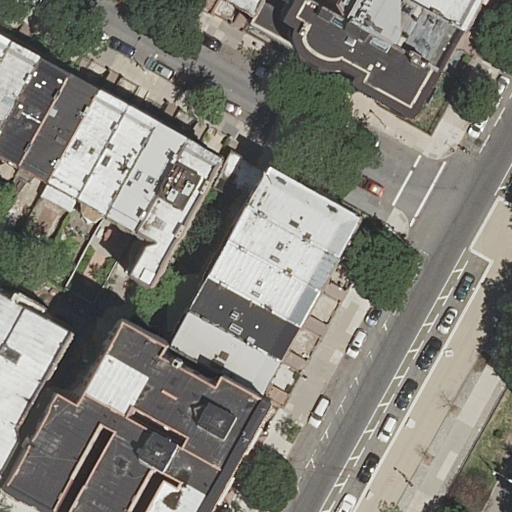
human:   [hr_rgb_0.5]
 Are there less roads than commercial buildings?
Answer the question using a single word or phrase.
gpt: no

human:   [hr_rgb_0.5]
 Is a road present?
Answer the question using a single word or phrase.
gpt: yes

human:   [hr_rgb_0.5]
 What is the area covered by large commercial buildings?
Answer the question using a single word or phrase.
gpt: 0m2

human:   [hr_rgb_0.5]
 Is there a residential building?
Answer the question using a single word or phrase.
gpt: yes

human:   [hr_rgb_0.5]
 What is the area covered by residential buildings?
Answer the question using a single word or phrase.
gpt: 3955m2

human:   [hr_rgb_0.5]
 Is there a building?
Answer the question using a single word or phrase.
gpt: yes

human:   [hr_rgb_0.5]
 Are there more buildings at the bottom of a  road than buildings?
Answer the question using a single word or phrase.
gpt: no

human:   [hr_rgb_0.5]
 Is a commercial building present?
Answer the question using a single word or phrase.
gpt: no

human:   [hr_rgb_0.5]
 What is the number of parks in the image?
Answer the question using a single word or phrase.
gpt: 1

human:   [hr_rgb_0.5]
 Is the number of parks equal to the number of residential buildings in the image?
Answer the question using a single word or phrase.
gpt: no

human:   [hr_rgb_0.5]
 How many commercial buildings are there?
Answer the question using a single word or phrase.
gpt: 0

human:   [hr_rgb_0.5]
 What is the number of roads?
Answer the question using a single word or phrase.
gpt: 4

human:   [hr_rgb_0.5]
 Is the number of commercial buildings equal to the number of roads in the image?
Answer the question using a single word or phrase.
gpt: no

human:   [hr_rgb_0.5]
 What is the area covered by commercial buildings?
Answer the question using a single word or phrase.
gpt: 0m2

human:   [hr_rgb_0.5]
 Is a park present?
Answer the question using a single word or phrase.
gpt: yes

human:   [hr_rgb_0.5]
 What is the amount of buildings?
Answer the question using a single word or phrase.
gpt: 20

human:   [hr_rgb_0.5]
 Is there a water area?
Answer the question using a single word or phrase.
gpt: no

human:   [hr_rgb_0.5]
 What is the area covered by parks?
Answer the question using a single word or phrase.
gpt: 186m2

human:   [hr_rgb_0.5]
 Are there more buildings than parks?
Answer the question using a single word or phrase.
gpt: yes

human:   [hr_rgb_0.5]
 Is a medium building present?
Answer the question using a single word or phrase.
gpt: yes

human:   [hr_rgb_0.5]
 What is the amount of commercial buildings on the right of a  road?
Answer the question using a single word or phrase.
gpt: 0

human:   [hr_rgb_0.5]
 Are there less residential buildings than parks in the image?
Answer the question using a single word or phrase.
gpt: no

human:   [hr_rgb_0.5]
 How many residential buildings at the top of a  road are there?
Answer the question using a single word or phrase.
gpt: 19

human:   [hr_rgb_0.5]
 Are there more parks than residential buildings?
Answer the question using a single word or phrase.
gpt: no

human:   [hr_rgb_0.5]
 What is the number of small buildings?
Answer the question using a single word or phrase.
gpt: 4

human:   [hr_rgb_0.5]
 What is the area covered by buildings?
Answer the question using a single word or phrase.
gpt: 3955m2

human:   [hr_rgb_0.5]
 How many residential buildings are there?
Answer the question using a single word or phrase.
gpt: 20

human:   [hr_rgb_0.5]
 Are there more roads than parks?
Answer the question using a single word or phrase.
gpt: yes

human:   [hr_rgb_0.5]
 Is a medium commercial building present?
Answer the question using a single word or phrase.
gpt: no

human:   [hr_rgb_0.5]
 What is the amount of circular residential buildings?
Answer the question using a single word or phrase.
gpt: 0

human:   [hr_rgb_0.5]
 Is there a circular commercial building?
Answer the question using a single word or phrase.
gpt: no

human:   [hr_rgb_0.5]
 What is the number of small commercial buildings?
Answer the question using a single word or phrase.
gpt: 0

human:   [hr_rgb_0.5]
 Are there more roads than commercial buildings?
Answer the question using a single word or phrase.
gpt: yes

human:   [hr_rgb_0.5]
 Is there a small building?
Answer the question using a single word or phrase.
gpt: yes

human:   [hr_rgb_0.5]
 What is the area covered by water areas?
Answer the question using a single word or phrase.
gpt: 0m2

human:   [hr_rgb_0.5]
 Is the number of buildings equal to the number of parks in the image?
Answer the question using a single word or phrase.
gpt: no

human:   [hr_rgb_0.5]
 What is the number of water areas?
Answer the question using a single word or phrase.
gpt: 0

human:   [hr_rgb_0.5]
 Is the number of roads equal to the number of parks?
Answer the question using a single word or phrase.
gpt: no

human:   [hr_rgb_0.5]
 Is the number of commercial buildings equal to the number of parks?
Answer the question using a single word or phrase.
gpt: no

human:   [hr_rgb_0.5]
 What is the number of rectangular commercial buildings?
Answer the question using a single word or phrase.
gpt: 0

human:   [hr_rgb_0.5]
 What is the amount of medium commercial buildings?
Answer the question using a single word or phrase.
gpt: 0

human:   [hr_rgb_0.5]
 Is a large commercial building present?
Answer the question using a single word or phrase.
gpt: no

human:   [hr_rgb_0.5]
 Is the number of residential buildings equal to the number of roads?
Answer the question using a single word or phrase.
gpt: no

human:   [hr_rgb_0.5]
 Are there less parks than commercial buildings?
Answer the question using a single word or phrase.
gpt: no

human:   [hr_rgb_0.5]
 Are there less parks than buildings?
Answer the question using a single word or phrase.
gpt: yes

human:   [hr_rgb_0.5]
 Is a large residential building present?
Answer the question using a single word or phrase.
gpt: yes

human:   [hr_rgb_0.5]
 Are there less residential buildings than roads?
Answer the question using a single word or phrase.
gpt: no

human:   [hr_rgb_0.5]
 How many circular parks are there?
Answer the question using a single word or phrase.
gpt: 0

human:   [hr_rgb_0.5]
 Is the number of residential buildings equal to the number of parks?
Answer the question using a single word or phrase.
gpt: no

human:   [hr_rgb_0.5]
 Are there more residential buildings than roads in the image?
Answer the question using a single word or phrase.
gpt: yes

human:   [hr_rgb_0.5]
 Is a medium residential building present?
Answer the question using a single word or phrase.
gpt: yes

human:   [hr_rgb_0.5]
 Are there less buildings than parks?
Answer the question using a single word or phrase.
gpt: no

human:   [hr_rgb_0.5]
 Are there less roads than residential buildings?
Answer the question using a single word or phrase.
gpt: yes

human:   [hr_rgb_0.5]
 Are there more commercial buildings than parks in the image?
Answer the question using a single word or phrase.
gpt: no

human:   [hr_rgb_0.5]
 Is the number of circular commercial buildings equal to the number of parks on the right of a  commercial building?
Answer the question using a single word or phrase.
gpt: yes

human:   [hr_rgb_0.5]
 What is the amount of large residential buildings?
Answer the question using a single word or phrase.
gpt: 2

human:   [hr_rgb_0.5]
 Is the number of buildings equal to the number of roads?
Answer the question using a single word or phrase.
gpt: no

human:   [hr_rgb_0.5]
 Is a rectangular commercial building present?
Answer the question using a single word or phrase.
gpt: no

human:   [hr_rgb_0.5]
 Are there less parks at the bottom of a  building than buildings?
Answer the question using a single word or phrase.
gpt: yes

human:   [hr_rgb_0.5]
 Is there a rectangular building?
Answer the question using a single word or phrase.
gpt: yes

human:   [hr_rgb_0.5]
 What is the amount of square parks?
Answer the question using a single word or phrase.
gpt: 0

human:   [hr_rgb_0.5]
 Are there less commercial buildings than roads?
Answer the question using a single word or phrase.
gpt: yes

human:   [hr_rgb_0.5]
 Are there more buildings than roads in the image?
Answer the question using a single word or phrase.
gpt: yes

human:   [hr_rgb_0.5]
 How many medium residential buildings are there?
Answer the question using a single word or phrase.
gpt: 14